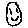
Label: smiley face